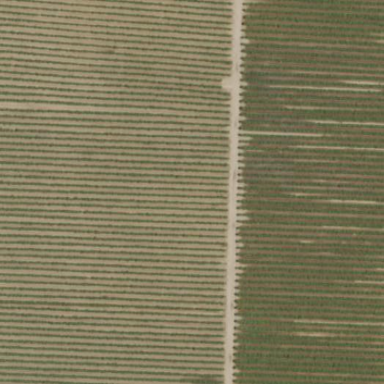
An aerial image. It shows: Vineyard.